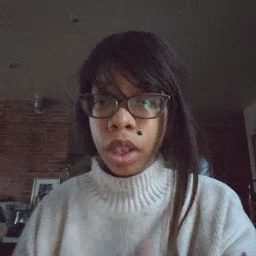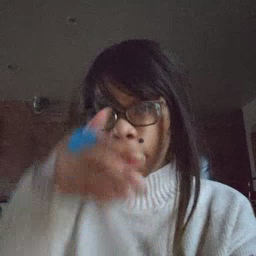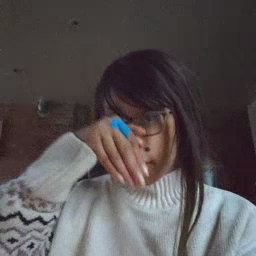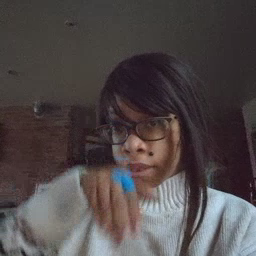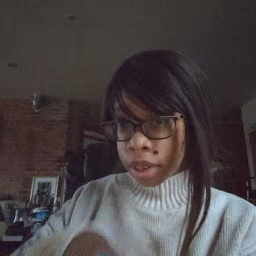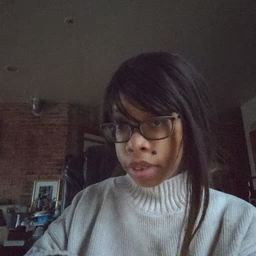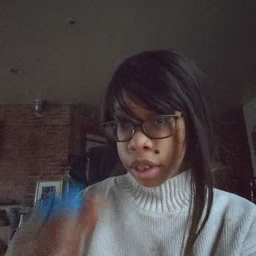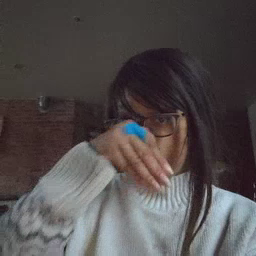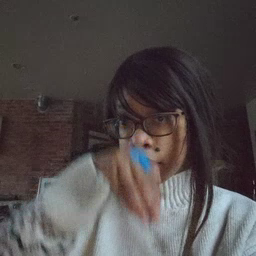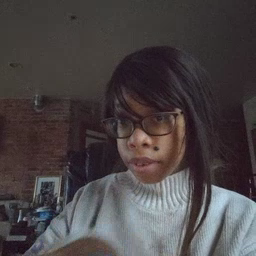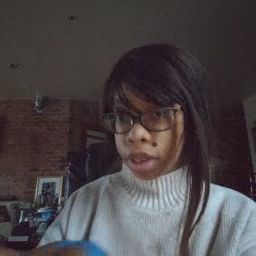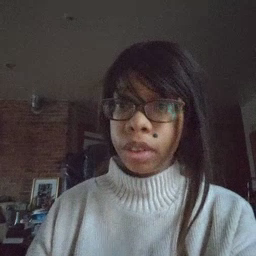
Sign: elephant